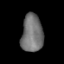
Tissue: lung
Cell type: Endothelial cells
Senescence score: 0.6601
Nuclear area (px): 793
Mean DAPI intensity: 114.198